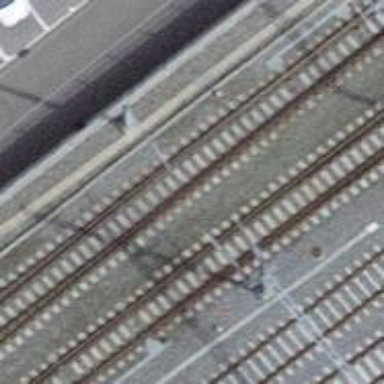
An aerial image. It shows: Railway track with contact lines for electrification.